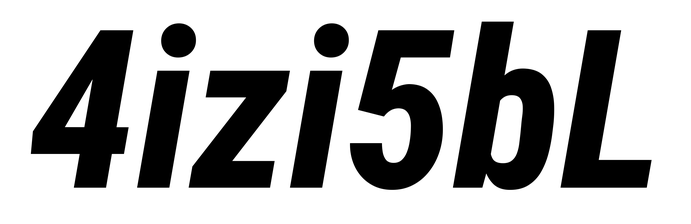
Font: Roboto-Italic_Condensed_ExtraBold_Italic